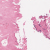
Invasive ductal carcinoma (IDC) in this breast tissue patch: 0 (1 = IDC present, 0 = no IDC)